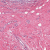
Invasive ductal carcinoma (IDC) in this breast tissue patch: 1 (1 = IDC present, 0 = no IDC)